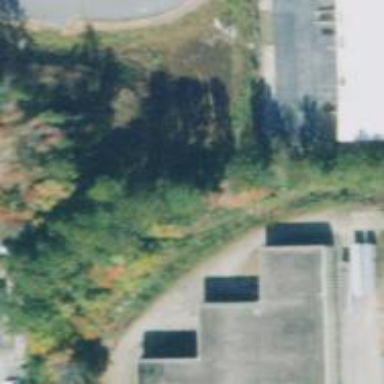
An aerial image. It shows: Abandoned railway spur.